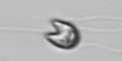
Label: flagellate_morphotype1